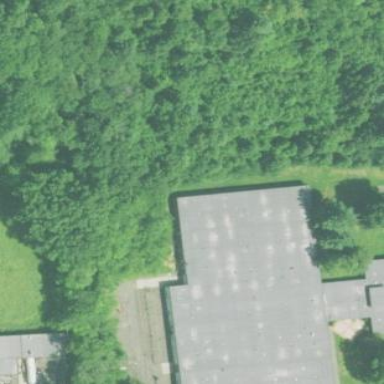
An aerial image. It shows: Warehouse.